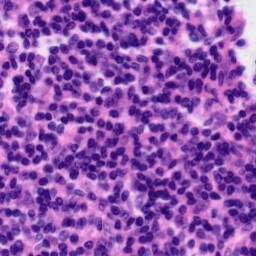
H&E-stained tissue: Tonsil